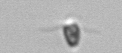
Label: Pyramimonas